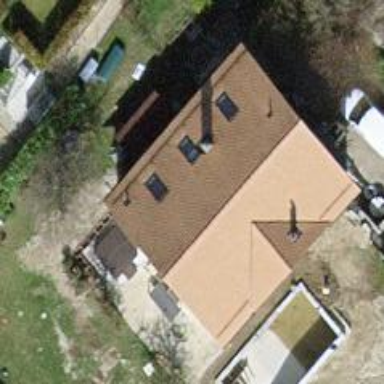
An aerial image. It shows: Simple and straightforward house.